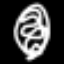
Label: squiggle